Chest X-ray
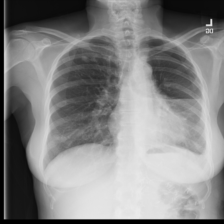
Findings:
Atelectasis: negative
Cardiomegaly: negative
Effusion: negative
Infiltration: negative
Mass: negative
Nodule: negative
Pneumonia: negative
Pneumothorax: negative
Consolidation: negative
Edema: negative
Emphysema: negative
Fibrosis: negative
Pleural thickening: negative
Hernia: negative